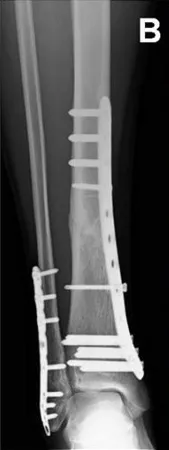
(B) Then, he was transferred to our hospital, and following identification of bony union, plate removal was scheduled.
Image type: radiology (x_ray)